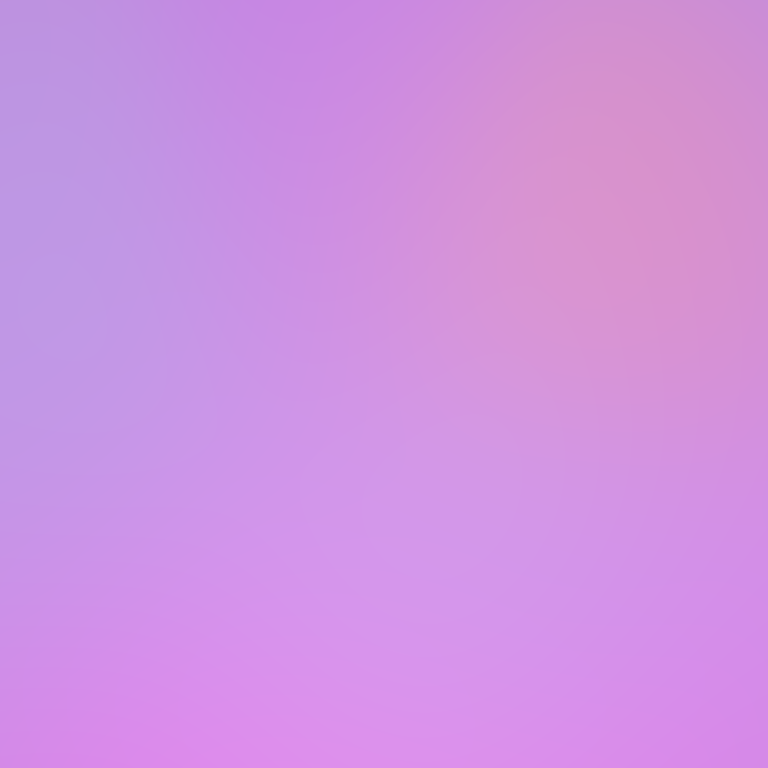
Abstract light effect, smooth gradient from soft lavender to gentle pink, serene atmosphere, diffuse glow, no room, no furniture, no objects.